Field crop: tomato
Growth stage: 1
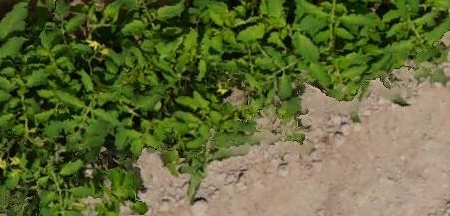
Species: tomato